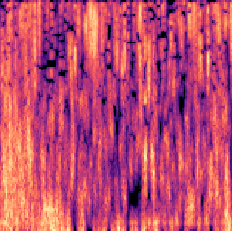
Sound class: Rain